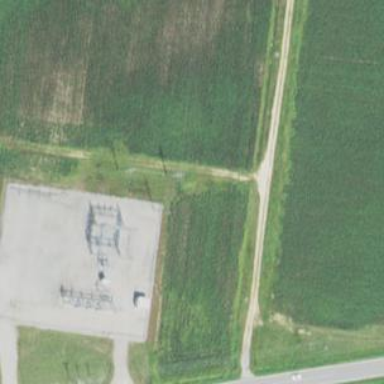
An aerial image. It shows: Distribution level power substation enclosed by fence.